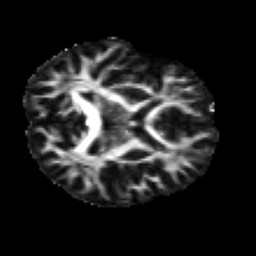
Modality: FA
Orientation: axial
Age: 33
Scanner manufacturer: siemens
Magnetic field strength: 3 T
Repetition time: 2.2 s
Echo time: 0.084 s